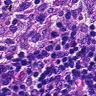
Metastatic tissue present: no